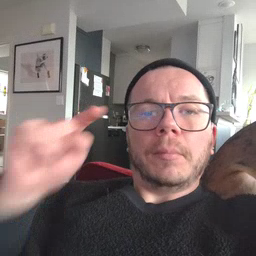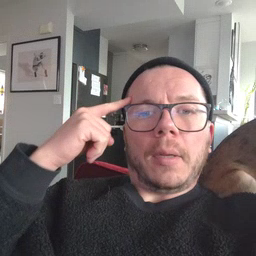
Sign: penny